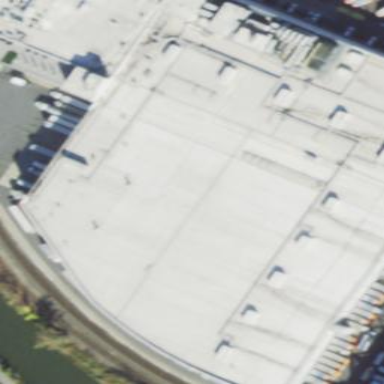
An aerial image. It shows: Industrial building.